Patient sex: F
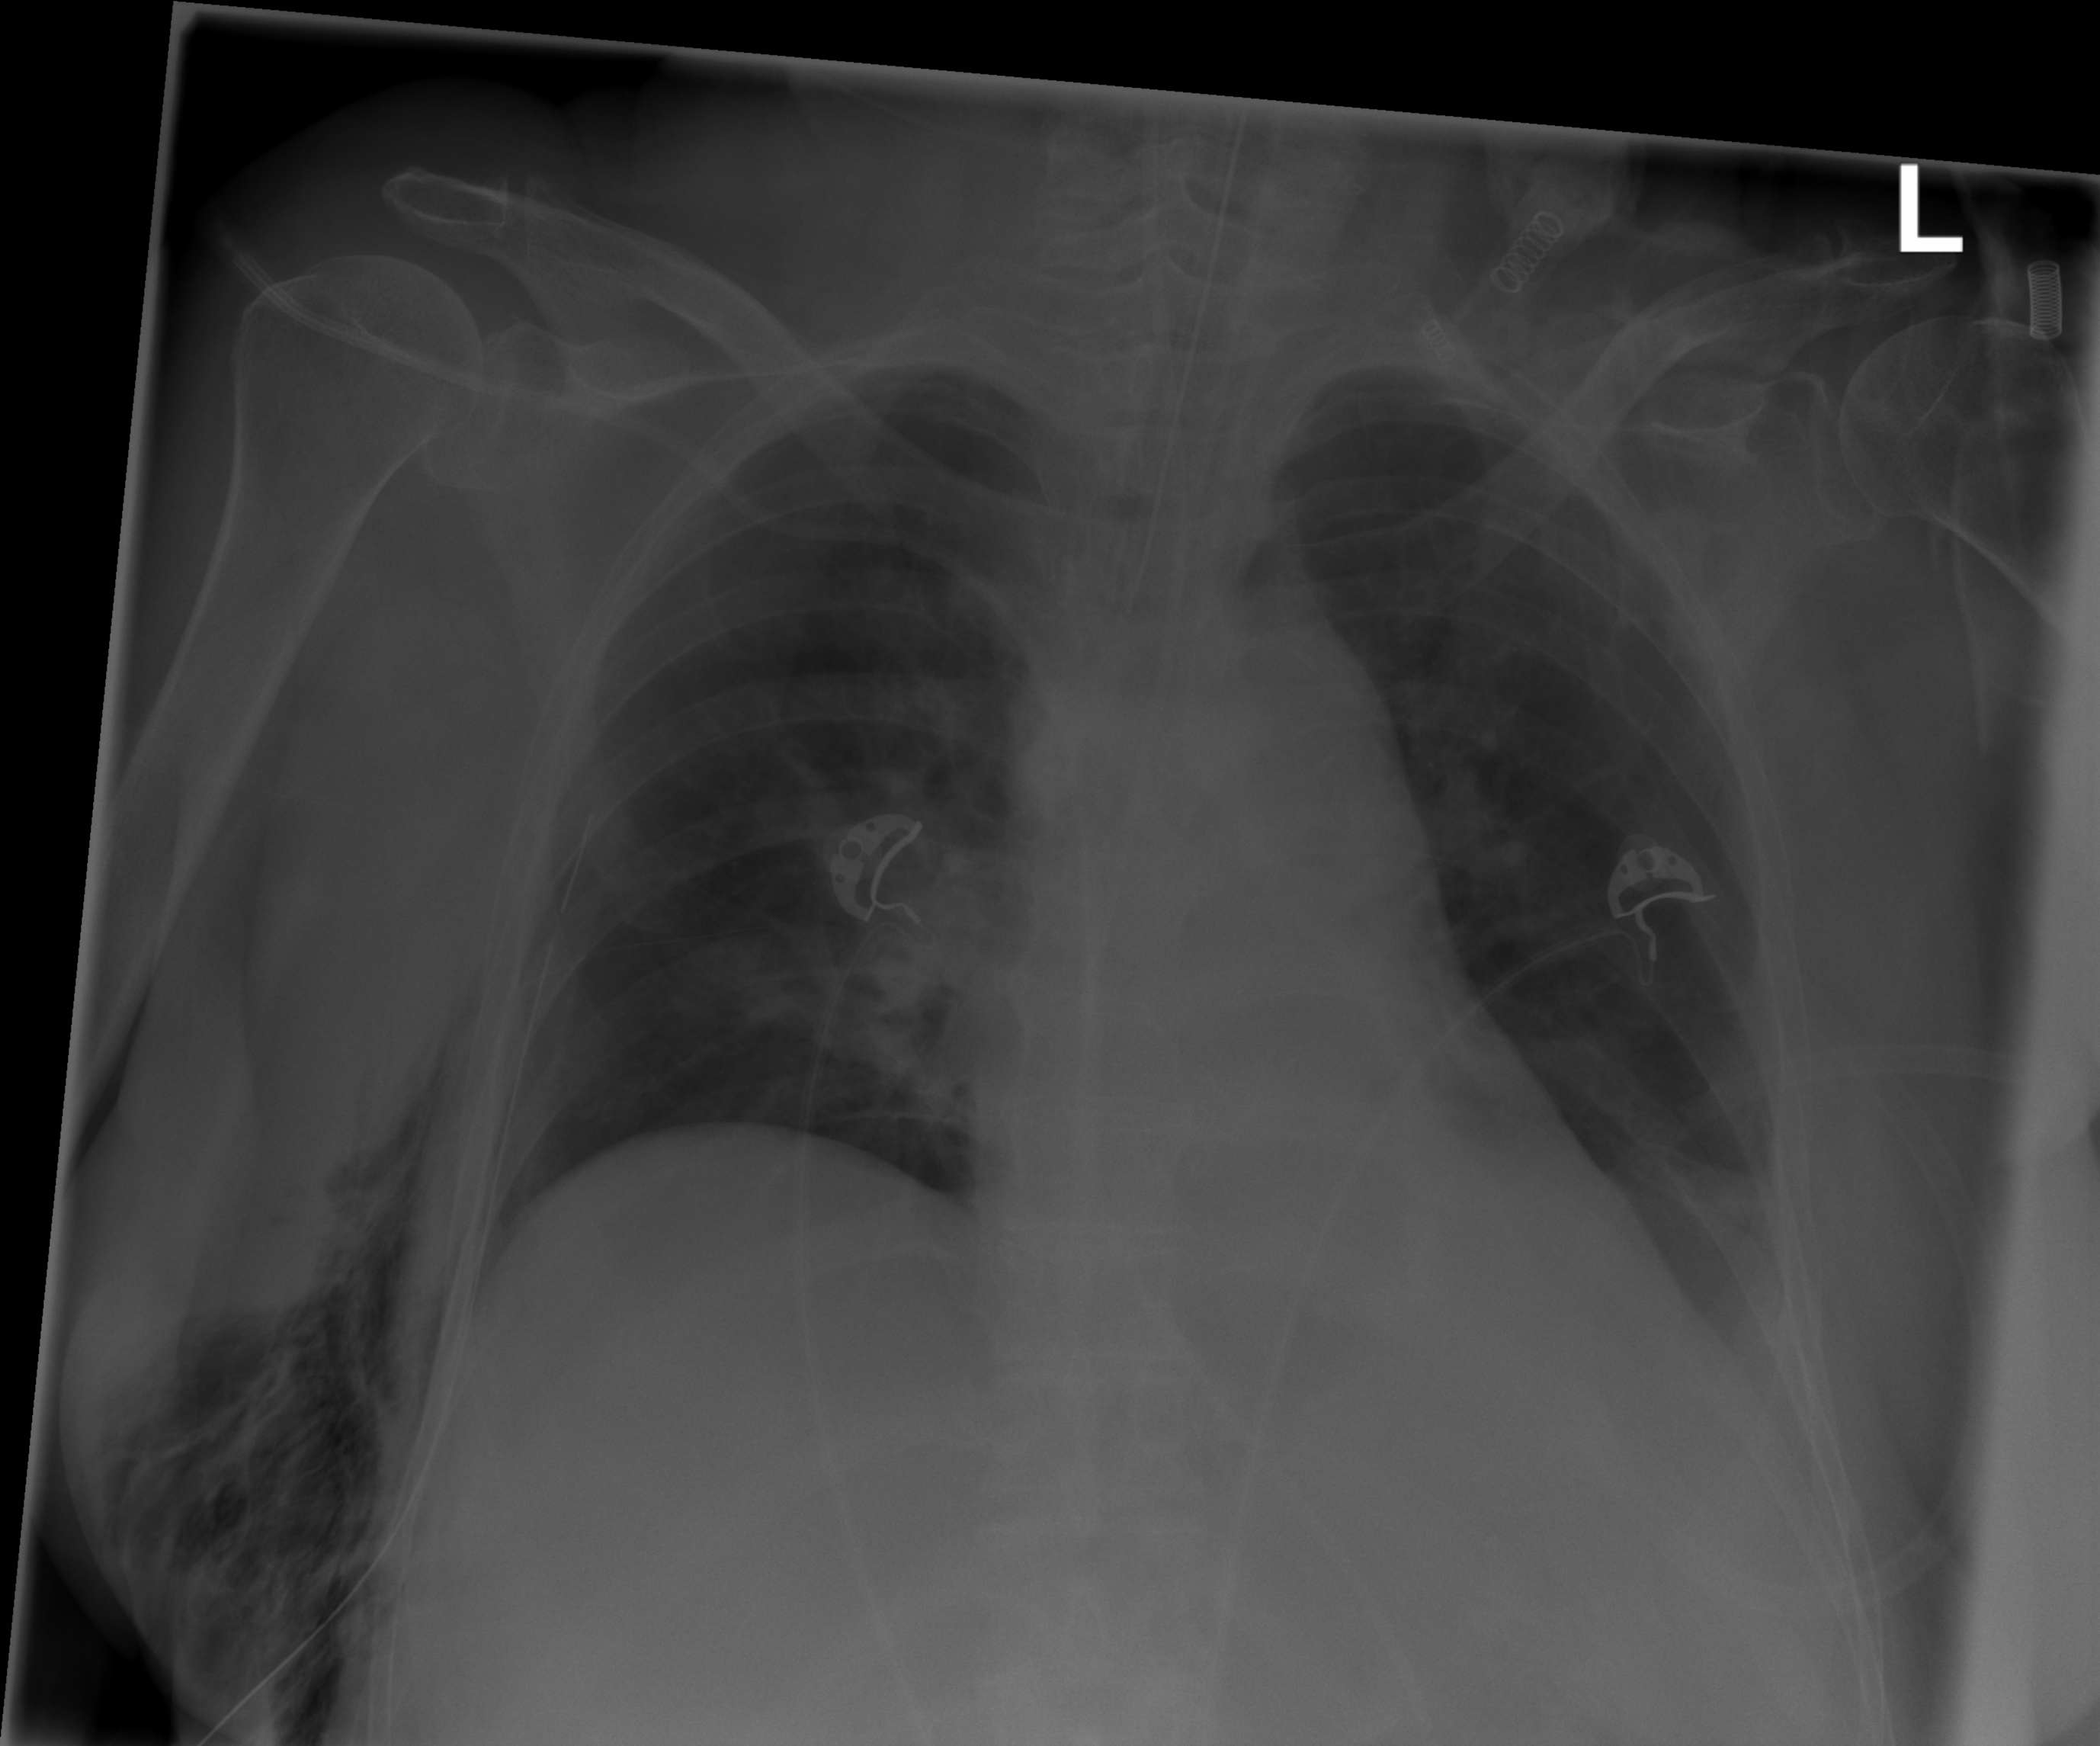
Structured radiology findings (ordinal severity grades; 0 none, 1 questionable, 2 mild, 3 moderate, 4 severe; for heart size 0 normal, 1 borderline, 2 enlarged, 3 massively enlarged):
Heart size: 0
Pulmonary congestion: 1
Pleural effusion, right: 0
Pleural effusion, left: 0
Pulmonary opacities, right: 2
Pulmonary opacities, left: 0
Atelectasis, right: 2
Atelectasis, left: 0